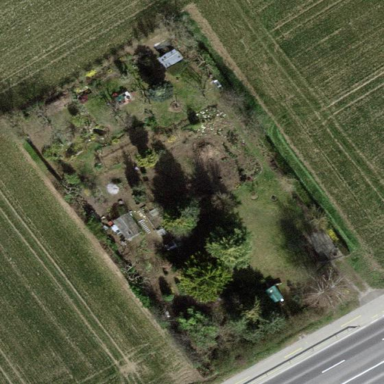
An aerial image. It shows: Garden that is leisure land.